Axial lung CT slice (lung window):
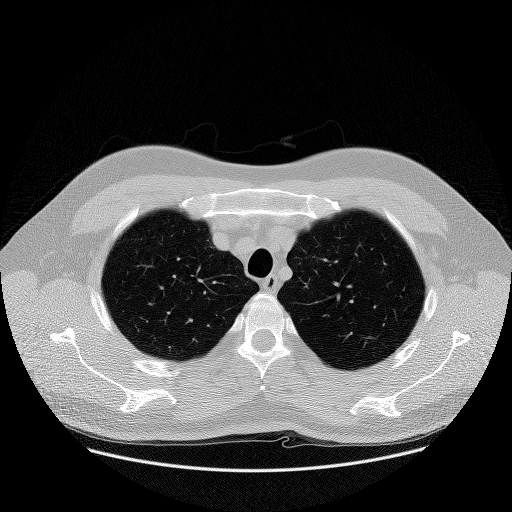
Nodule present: no